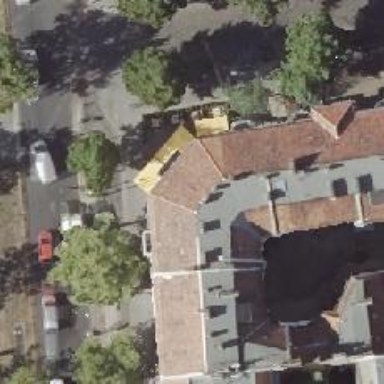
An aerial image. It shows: Restaurant.